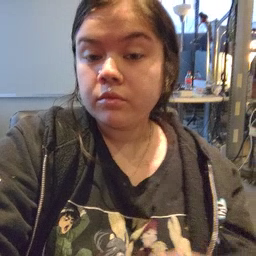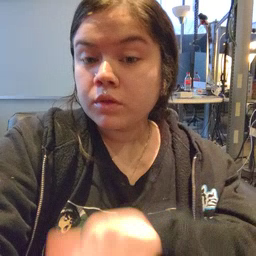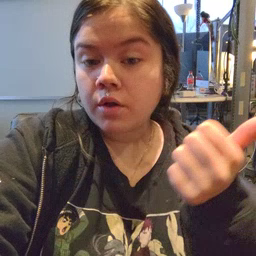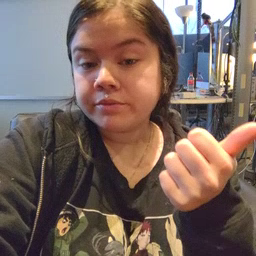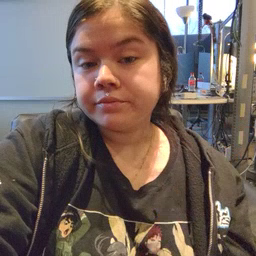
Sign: another